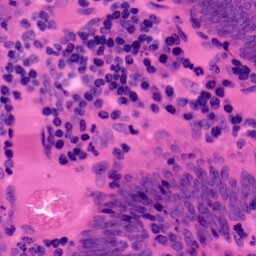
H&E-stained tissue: Colon